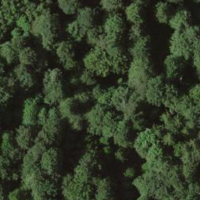
EUNIS habitat code: 41
Species observed at this site:
Falco subbuteo